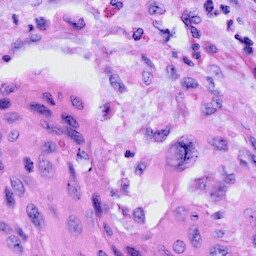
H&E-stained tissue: Cervix